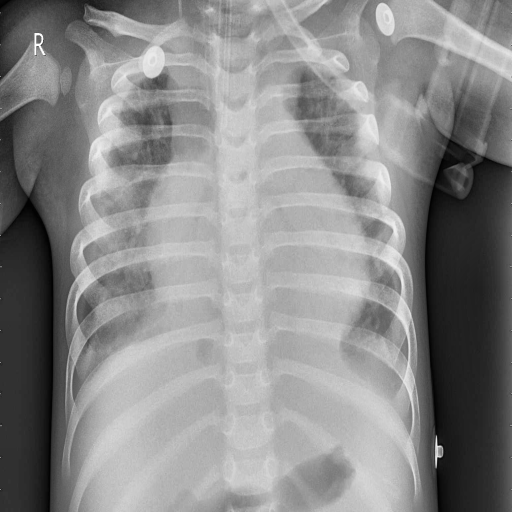
Finding: PNEUMONIA